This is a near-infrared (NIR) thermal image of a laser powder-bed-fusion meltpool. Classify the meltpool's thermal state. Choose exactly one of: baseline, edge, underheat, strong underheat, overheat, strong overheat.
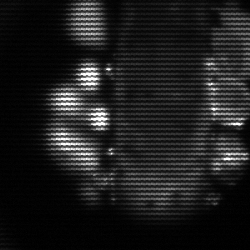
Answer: strong underheat